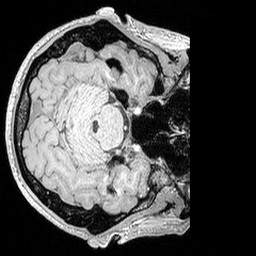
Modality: MP2RAGE
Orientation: axial
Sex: male
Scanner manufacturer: siemens
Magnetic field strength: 3 T
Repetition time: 5 s
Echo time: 0.00292 s